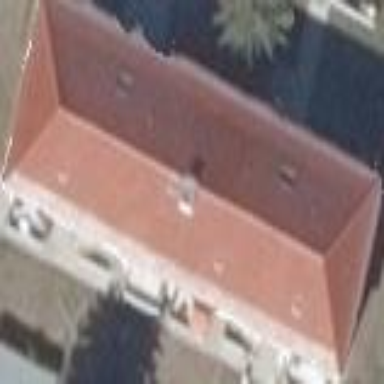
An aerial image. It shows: Hipped roof apartment building.